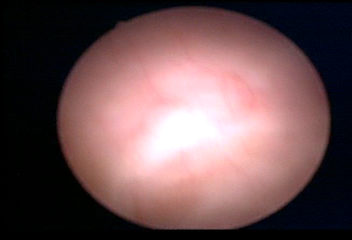
Modality: WLC
Class: Normal mucosa
Bladder cancer association: No